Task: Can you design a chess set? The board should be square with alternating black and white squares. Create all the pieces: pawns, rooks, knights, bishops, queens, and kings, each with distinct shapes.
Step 2165:
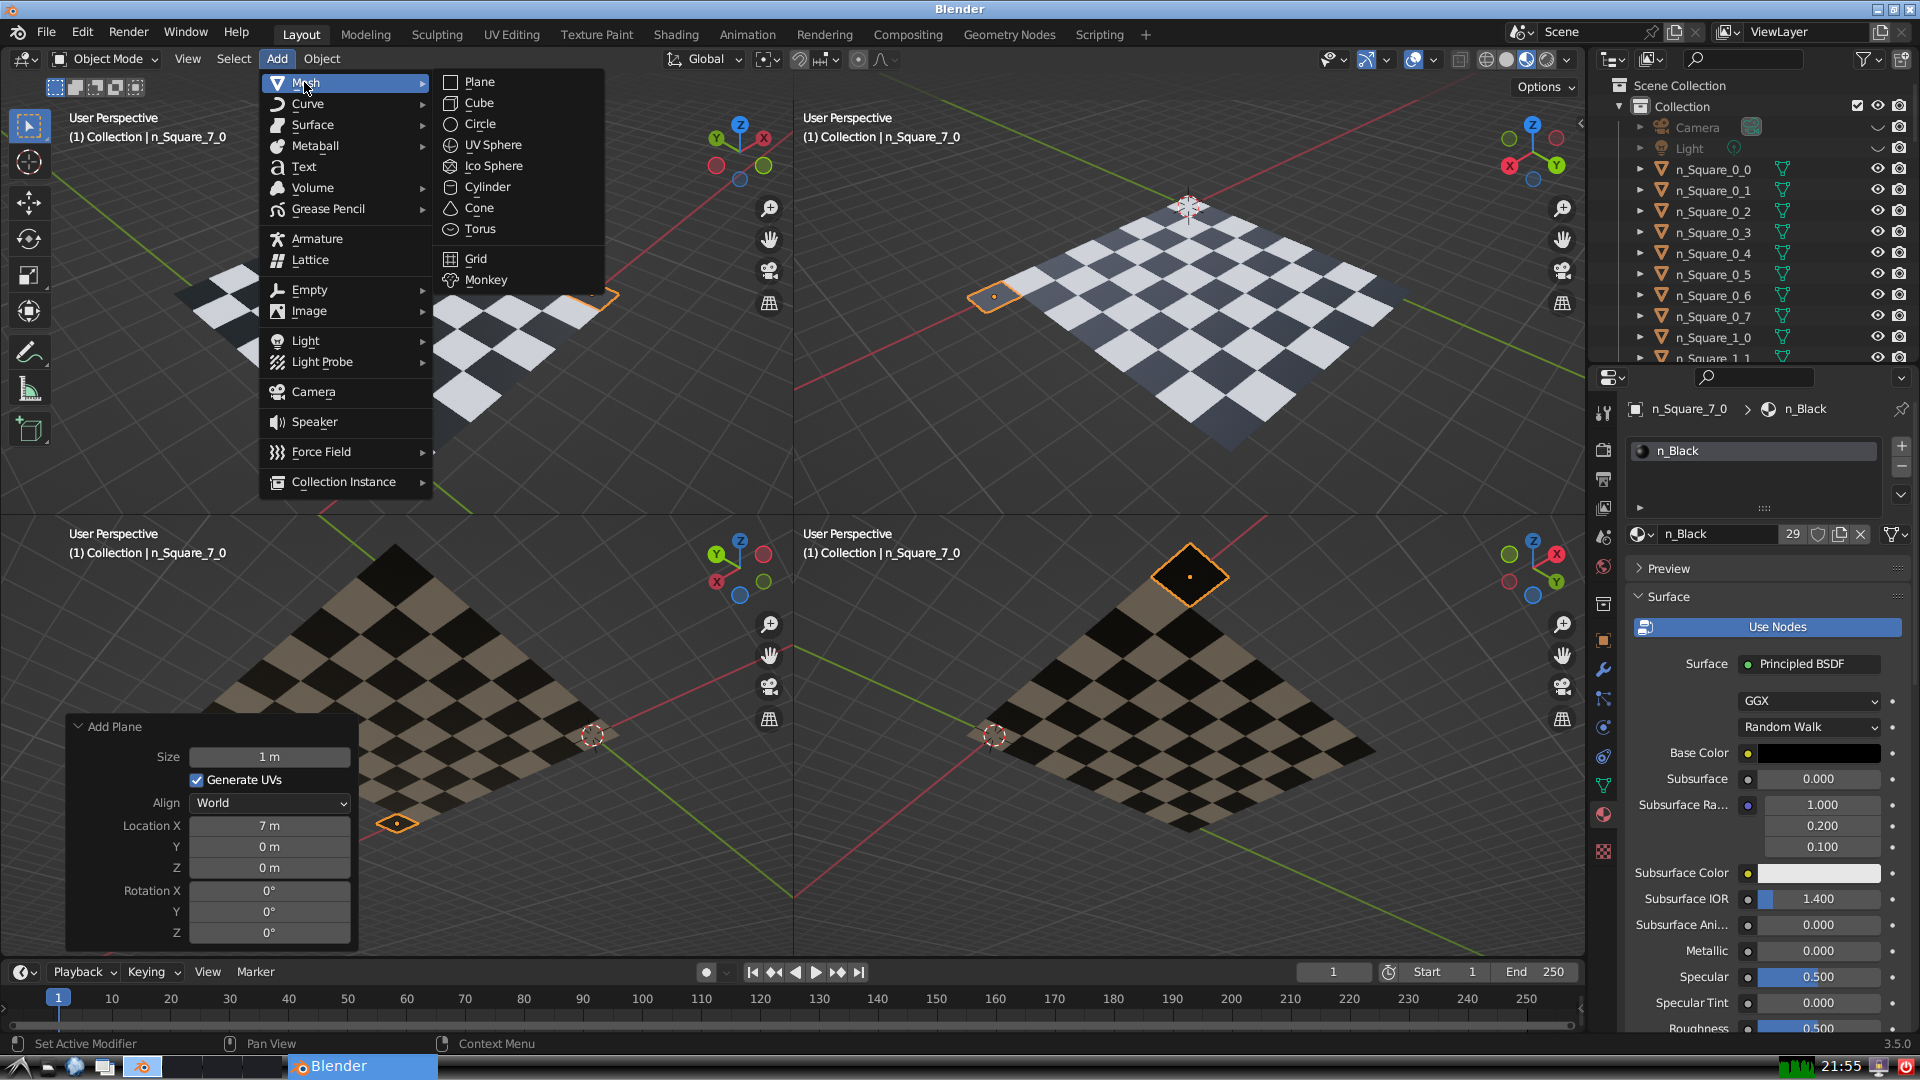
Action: {"mouse_move": [499, 79]}